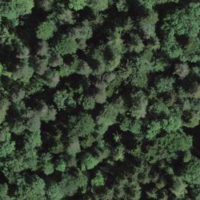
EUNIS habitat code: 44
Species observed at this site:
Lonicera acuminata